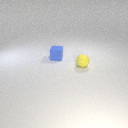
small yellow rubber sphere in front of small blue rubber cube